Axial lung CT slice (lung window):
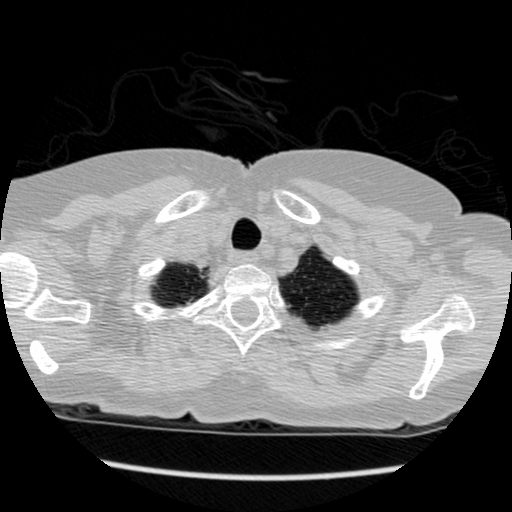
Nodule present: no